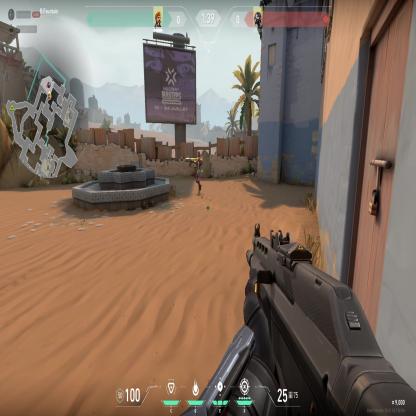
Label: enemy